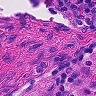
Metastatic tissue present: no